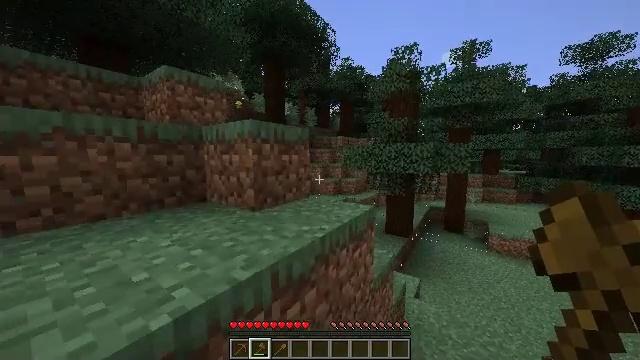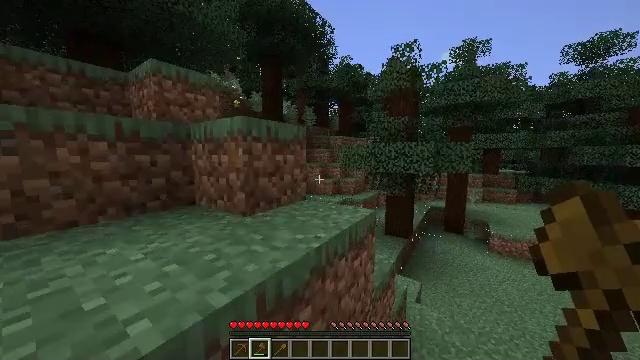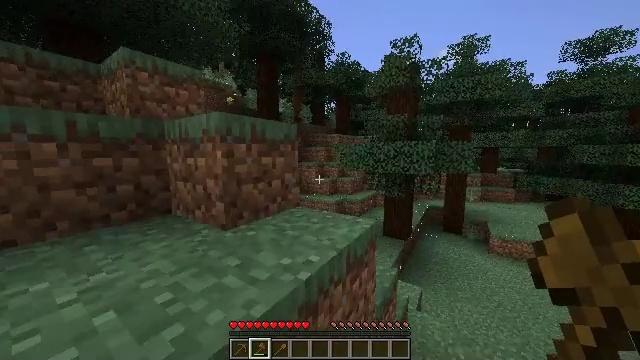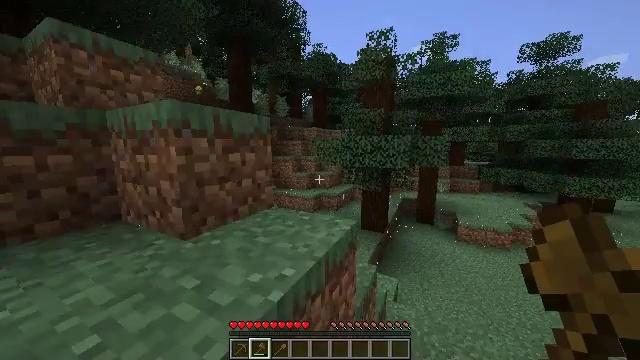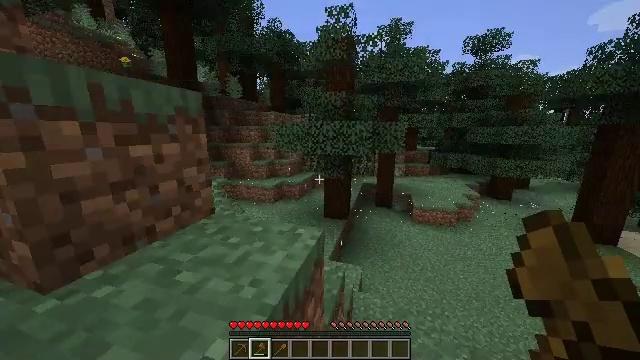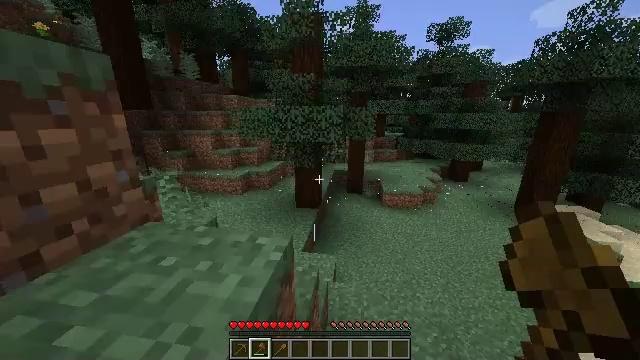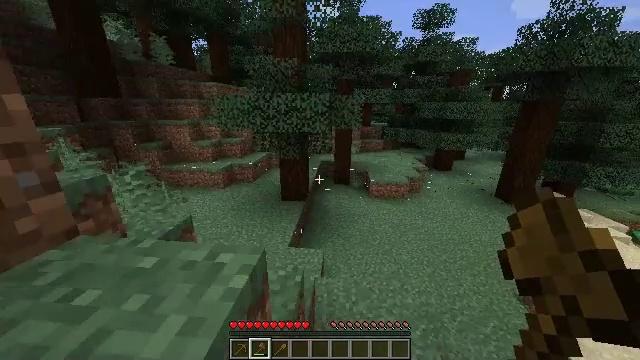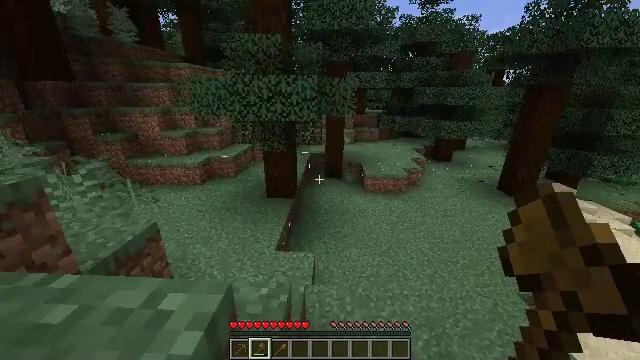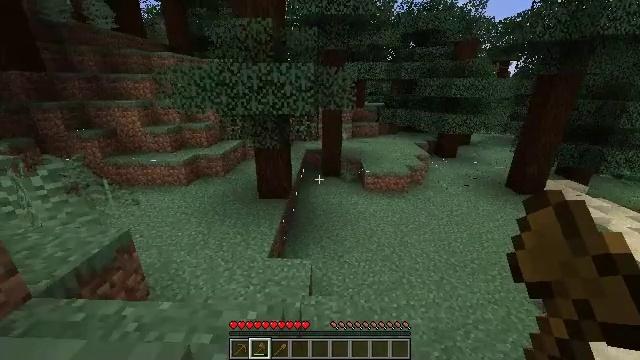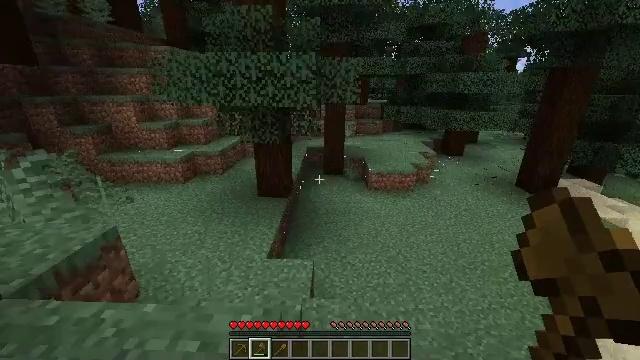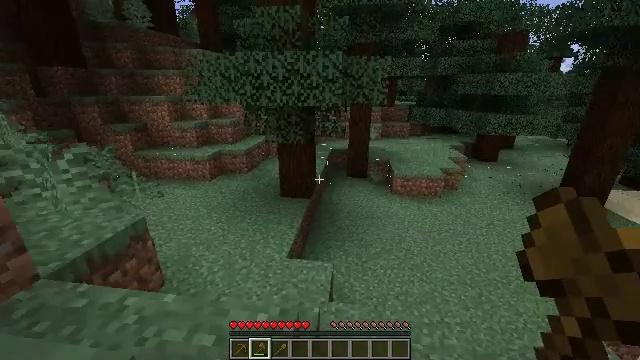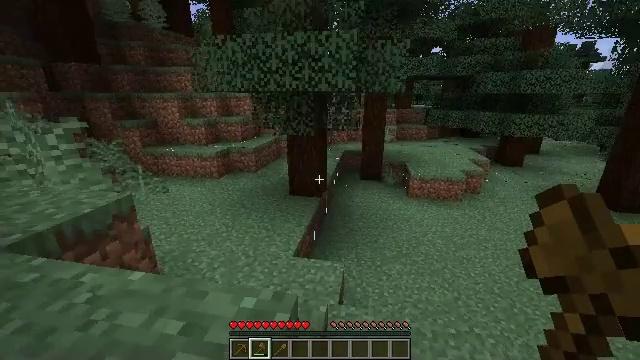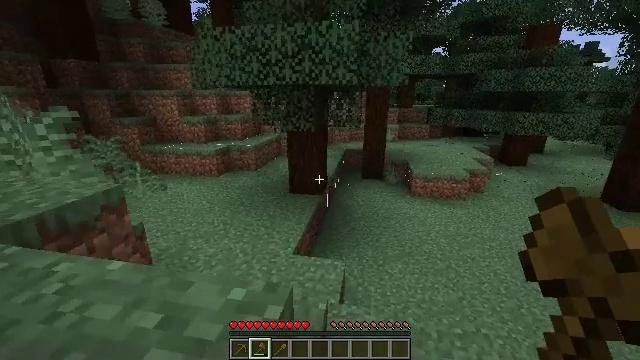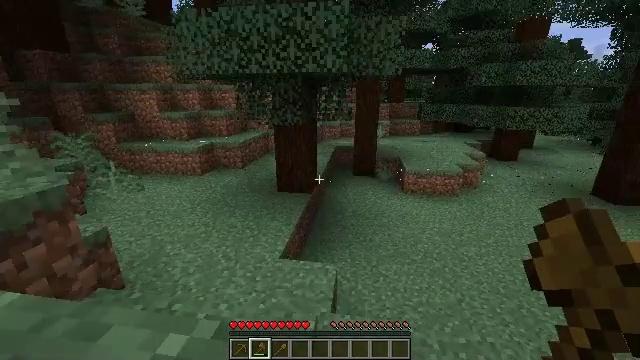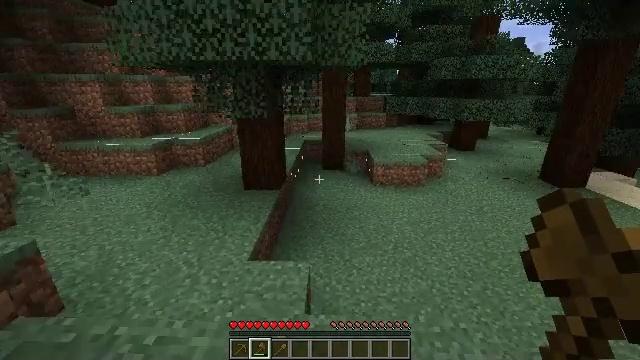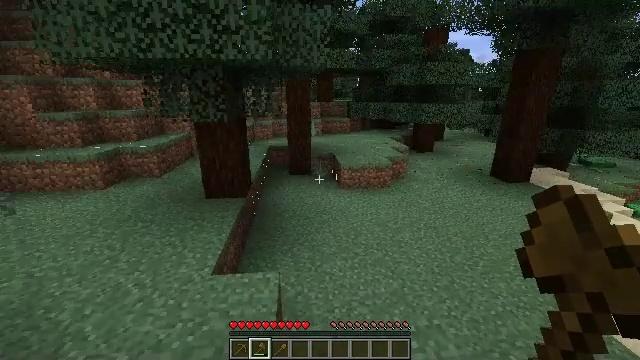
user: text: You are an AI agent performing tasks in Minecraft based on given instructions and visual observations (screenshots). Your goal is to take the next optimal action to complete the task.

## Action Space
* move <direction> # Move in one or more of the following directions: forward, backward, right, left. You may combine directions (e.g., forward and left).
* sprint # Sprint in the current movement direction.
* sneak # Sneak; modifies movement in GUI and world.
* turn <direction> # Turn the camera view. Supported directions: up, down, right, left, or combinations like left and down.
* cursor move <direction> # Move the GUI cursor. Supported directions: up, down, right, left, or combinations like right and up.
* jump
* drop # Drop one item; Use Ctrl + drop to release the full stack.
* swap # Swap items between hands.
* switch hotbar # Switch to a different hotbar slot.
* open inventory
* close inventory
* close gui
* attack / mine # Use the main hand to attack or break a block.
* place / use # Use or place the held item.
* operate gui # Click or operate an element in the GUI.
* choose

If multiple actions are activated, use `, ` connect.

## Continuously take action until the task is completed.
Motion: motion action
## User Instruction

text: Collect mossy cobblestone from a structure.
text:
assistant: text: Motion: move forward, sprint
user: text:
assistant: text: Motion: move forward, sprint
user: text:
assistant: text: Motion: move forward, sprint, turn right and down
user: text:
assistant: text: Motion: move forward, sprint, turn right and down
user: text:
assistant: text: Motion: move forward, sprint, turn right and down
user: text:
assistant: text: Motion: move forward, sprint, turn right and down
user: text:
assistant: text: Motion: move forward, sprint, turn right and down
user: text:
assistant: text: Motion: move forward, sprint
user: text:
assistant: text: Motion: move forward, sprint
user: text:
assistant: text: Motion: move forward, sprint, turn left
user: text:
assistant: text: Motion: move forward, sprint, turn left and up
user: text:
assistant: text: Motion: move forward, sprint
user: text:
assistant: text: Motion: move forward, sprint, turn right
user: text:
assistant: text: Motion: move forward, sprint, turn right and down
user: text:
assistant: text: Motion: move forward, sprint, turn right and up
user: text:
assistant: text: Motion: move forward, sprint, turn right and up
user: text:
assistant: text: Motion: move forward, sprint
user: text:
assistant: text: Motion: move forward, sprint
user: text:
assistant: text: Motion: move forward, sprint
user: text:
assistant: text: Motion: move forward, sprint, turn up
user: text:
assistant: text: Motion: move forward, sprint
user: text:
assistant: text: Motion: move forward, sprint
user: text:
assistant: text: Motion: move forward, sprint
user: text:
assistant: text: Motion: move forward, sprint, turn up
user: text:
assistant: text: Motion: move forward, sprint, turn up
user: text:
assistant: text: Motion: move forward, sprint
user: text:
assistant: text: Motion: move forward, sprint
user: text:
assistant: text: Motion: move forward, sprint
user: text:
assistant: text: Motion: move forward, sprint
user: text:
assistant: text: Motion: move forward, sprint, turn right, jump